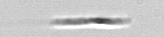
Label: Leptocylindrus